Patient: sex F, age 60
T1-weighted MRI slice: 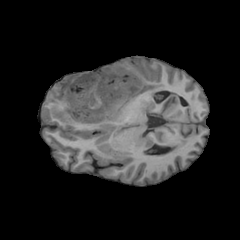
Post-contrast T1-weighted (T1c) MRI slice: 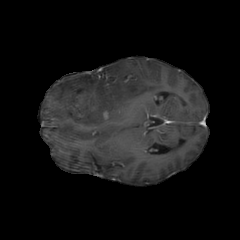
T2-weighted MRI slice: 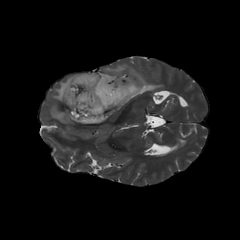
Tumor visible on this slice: yes
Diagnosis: Astrocytoma, IDH-mutant
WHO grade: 3